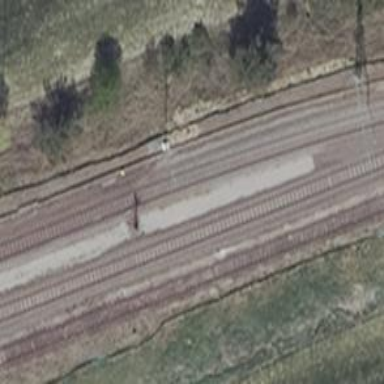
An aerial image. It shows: Railway signal.